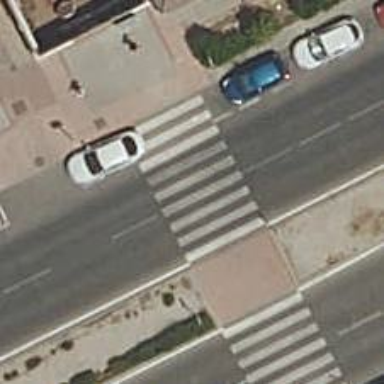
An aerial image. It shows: Uncontrolled crossing on the road.